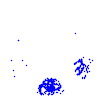
Particle: kaon